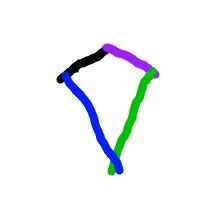
Shape: kite